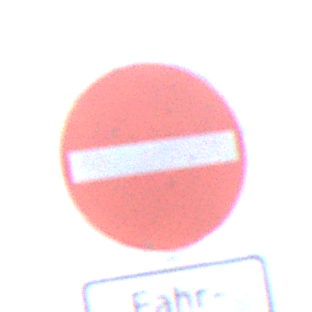
Verkehrszeichen: VerbotDerEinfahrt
Zusatzzeichen unten: SonstigeFahrzeugePersonengruppenFrei4
Umgebung: Outdoor, Suburban
Tageszeit: MorningAfternoon
Wetter: Overcast
Licht: Natural
Jahreszeit: NotSpecified
Kontrast: LowContrast